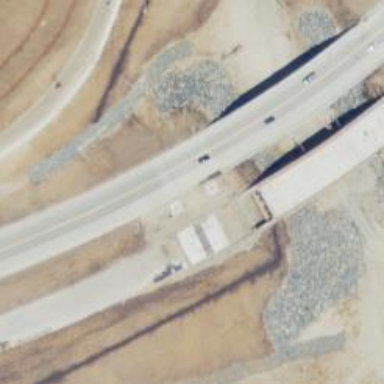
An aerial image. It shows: Bridge over trunk highway expressway.